Question:
here is the view of my code
i dont have any idea
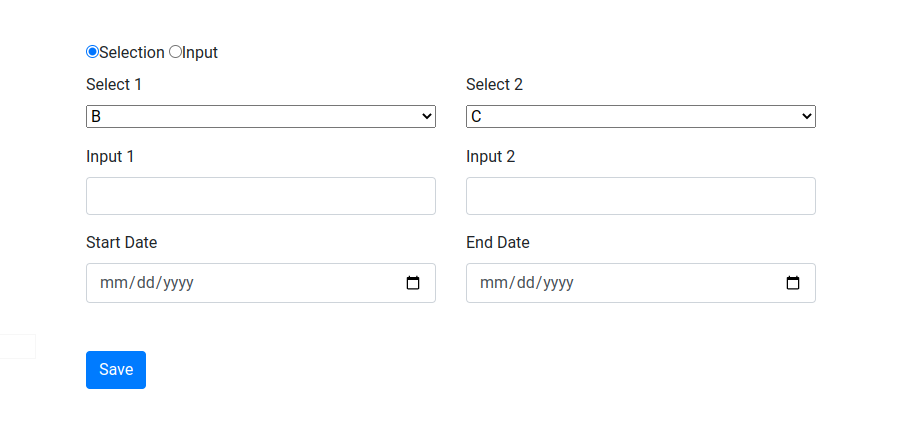
Answer: Please use this code
'''
function show1(){
document.getElementById('div1').style.display ='block'; document.getElementById('div2').style.display ='none';
}
function show2(){
document.getElementById('div1').style.display = 'none';
document.getElementById('div2').style.display = 'block';
}
'''
'''
body {
font-family: arial;
}
.hide {
display: none;
}
p {
font-weight: bold;
}
'''
'''
<p>How many check boxes do you want when clicked on a radio button?</p>
<input type="radio" name="tab" value="igotnone" onclick="show1();" />
First
<input type="radio" name="tab" value="igottwo" onclick="show2();" />
Second
<div id="div1" class="hide">
<hr><p>First div</p>
</div>
<div id="div2" class="hide">
<hr><p>Second div</p>
</div>
'''